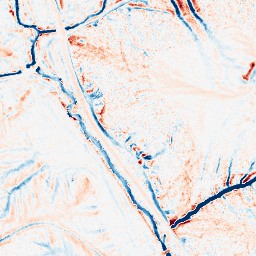
Category: edge_preserving
Decomposition family: median
Decomposition parameters: size: 11
Upsampling method: bicubic_16x
Upsampling parameters: scale: 16
Upsampling scale: 16